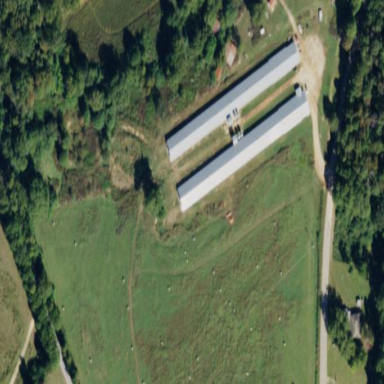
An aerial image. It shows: Poultry house.